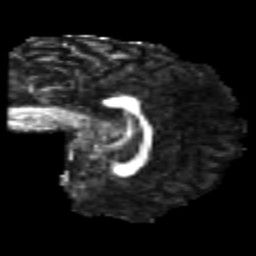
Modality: FA
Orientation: sagittal
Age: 22
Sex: female
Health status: healthy
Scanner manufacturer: philips
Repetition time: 7.385 s
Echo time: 0.08599 s